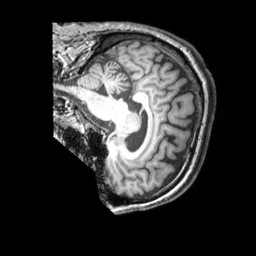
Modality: T1w
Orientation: sagittal
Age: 54
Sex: male
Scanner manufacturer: philips
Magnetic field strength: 3 T
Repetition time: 0.009899 s
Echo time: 0.004605 s